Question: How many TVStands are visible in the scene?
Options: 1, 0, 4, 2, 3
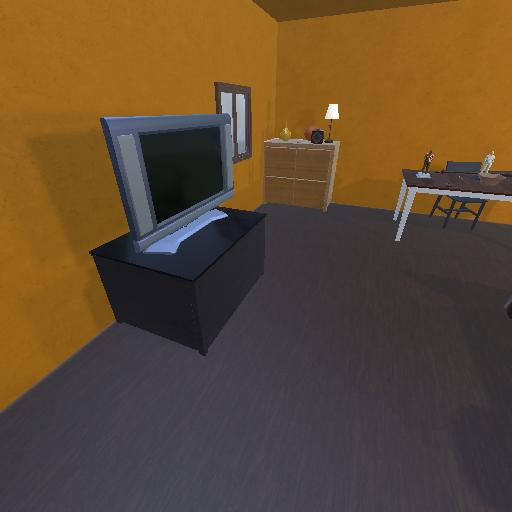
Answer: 1